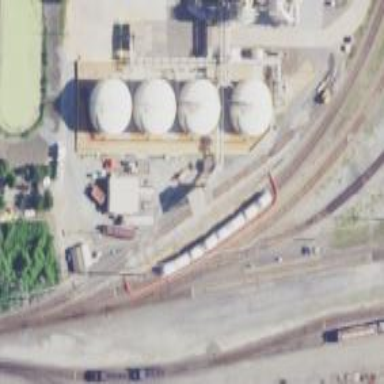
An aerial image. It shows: Rail spur service.